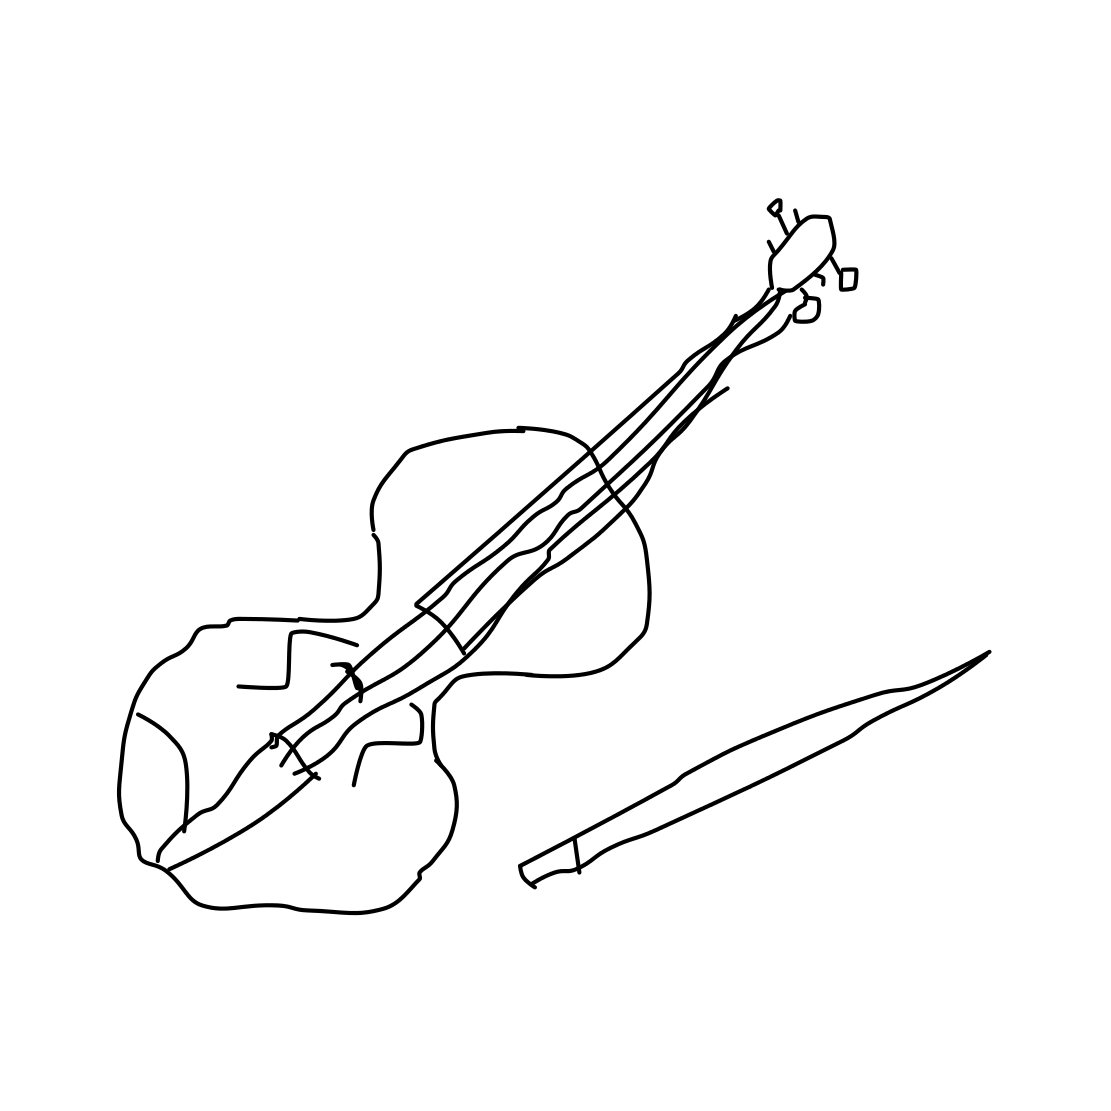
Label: violin